Question: I would like to rename a constraint, in oracle database, without specify it's name, but with selecting it's name. I would like to do something like this:
'''
ALTER TABLE O4Y_USER RENAME CONSTRAINT
(SELECT constraint_name
FROM user_constraints
WHERE table_name = 'O4Y_USER'
AND constraint_type = 'P'
) TO 'O4Y_USER_PK';
'''
It is not working, I have the following error

The select alone, is working well, it returns the correct value. How is the correct syntax to do, to work the alter statement?
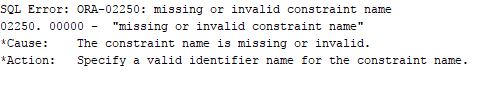
Answer: You can use dynamic SQL. Something like:
'''
DECLARE
p_constraint_name VARCHAR2(30);
p_sql VARCHAR2(4000);
BEGIN
SELECT constraint_name
INTO p_constraint_name
FROM user_constraints
WHERE table_name = 'O4Y_USER'
AND constraint_type = 'P';
p_sql := 'ALTER TABLE O4Y_USER RENAME CONSTRAINT "'
|| p_constraint_name
|| '" TO ''O4Y_USER_PK''';
DBMS_OUTPUT.PUT_LINE( p_sql );
EXECUTE IMMEDIATE p_sql;
EXCEPTION
WHEN NO_DATA_FOUND THEN
DBMS_OUTPUT.PUT_LINE( 'Constraint not found!' );
END;
/
'''